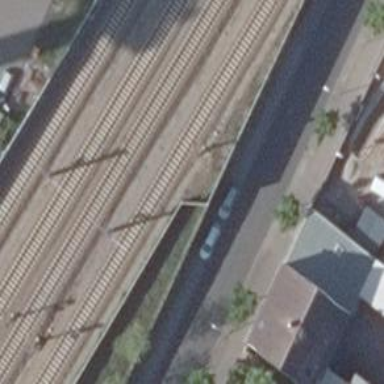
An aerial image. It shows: Railway signal.